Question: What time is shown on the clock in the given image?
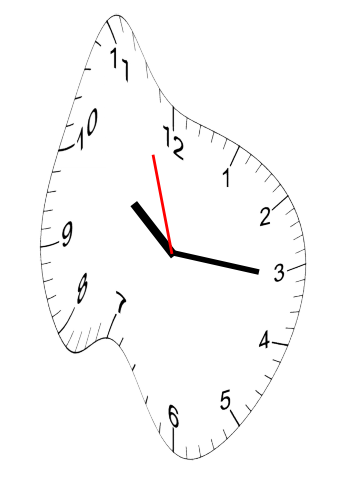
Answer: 10:15:57